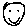
Label: smiley face